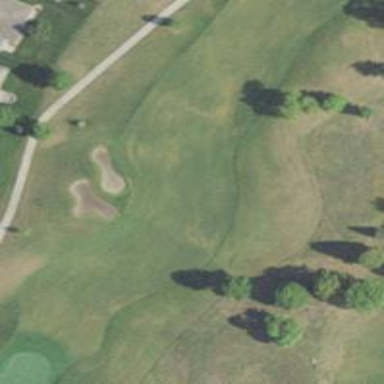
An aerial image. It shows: Golf fairway surrounded by grass.